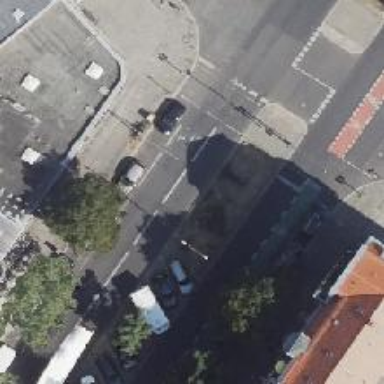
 there is parallel parking lane and bus lane shared with cyclists."